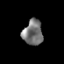
Tissue: prostate
Cell type: T cells
Senescence score: 0.3338
Nuclear area (px): 486
Mean DAPI intensity: 118.654